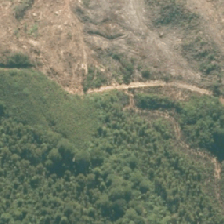
Land cover: manuka_kanuka